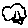
Label: tree